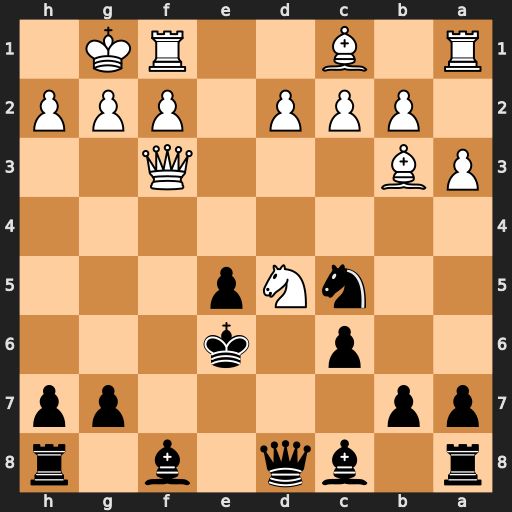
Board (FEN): r1bq1b1r/pp4pp/2p1k3/2nNp3/8/PB3Q2/1PPP1PPP/R1B2RK1
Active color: b
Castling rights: -
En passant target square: -
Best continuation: Nxb3